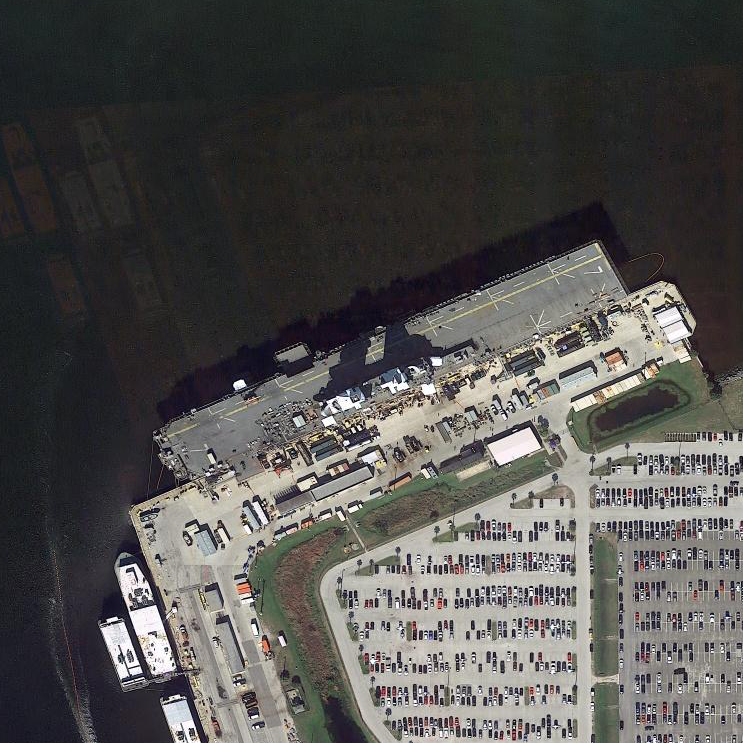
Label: assault